Field crop: tomato
Growth stage: 1
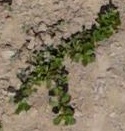
Species: portulaca